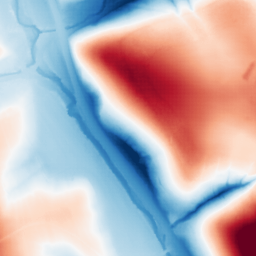
Category: classical
Decomposition family: gaussian
Decomposition parameters: sigma: 50
Upsampling method: sinc_hamming
Upsampling parameters: scale: 2
kernel_size: 4
Upsampling scale: 2